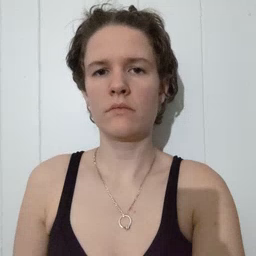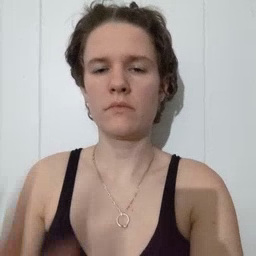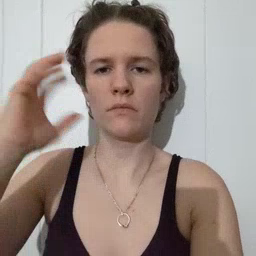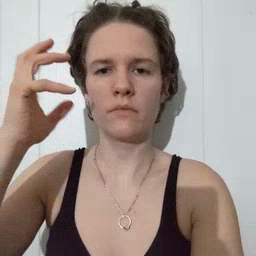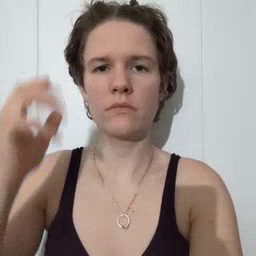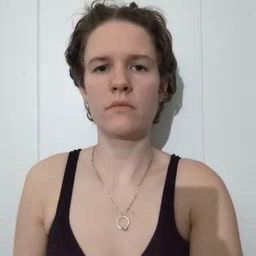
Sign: radio